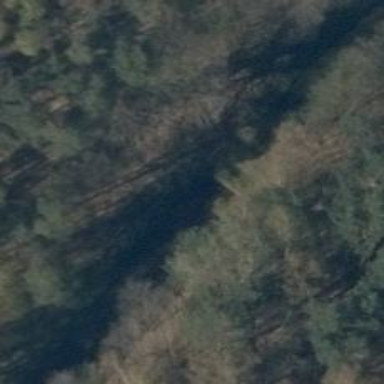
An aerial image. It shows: Sandy track with grade 4 tracktype.